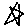
Label: star